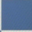
Piece: xx